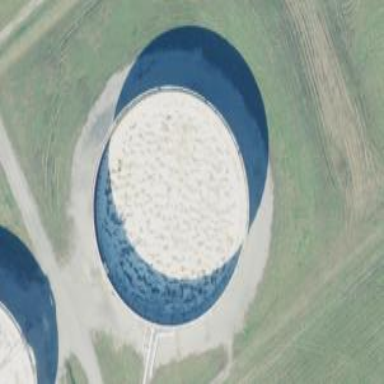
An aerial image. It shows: Storage tank which is man-made.